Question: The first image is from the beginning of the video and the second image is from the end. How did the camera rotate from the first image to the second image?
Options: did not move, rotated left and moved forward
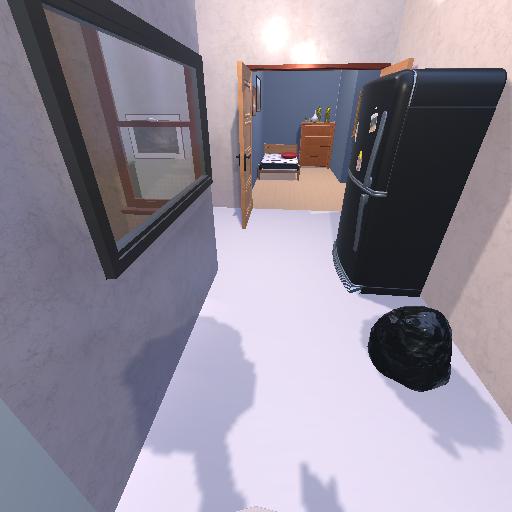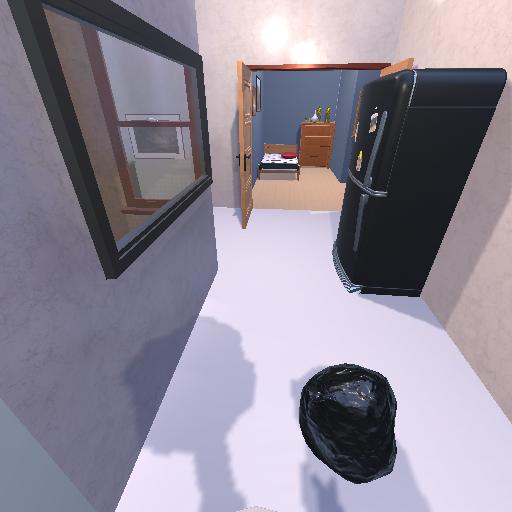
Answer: did not move